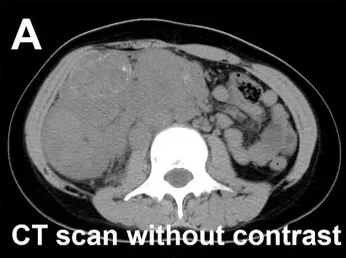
Computed tomography (CT) images of Xp11.2 RCC. (A) The transverse image shows a right renal mass measuring approximately 5.2 cm x 7.1 cm x 8.8 cm with multiple calcifications.
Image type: radiology (ct)